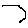
Label: hexagon